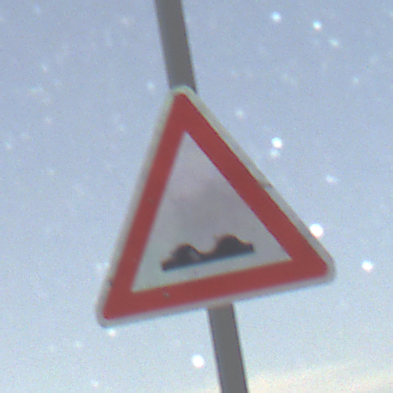
Verkehrszeichen: UnebeneFahrbahn
Umgebung: Outdoor, Nature
Tageszeit: Night
Wetter: Clear
Licht: Natural
Jahreszeit: NotSpecified
Kontrast: HighContrast